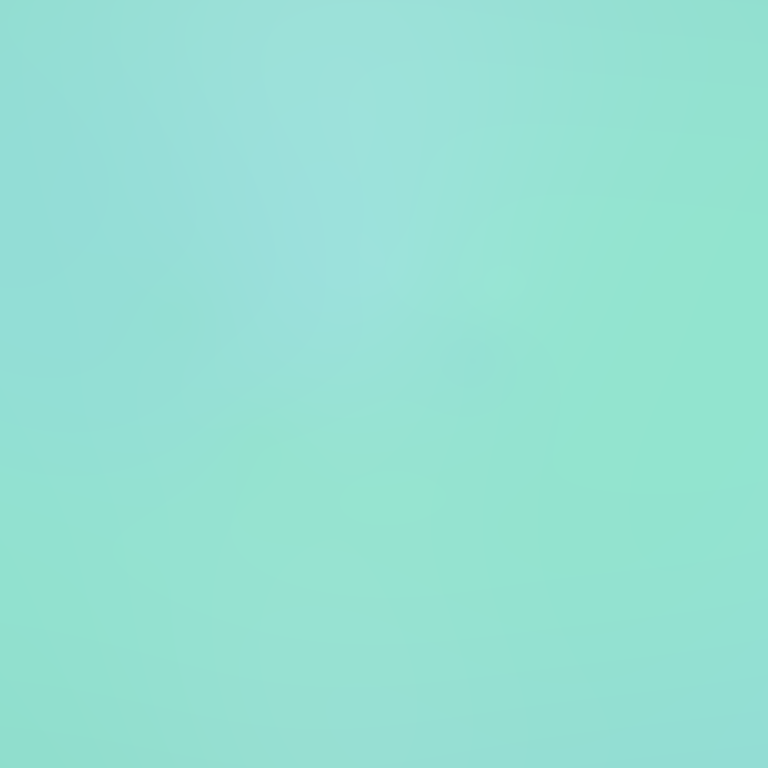
Abstract light effect, smooth gradient from soft teal to light mint, calm atmosphere, diffuse light, no room, no furniture, no objects.